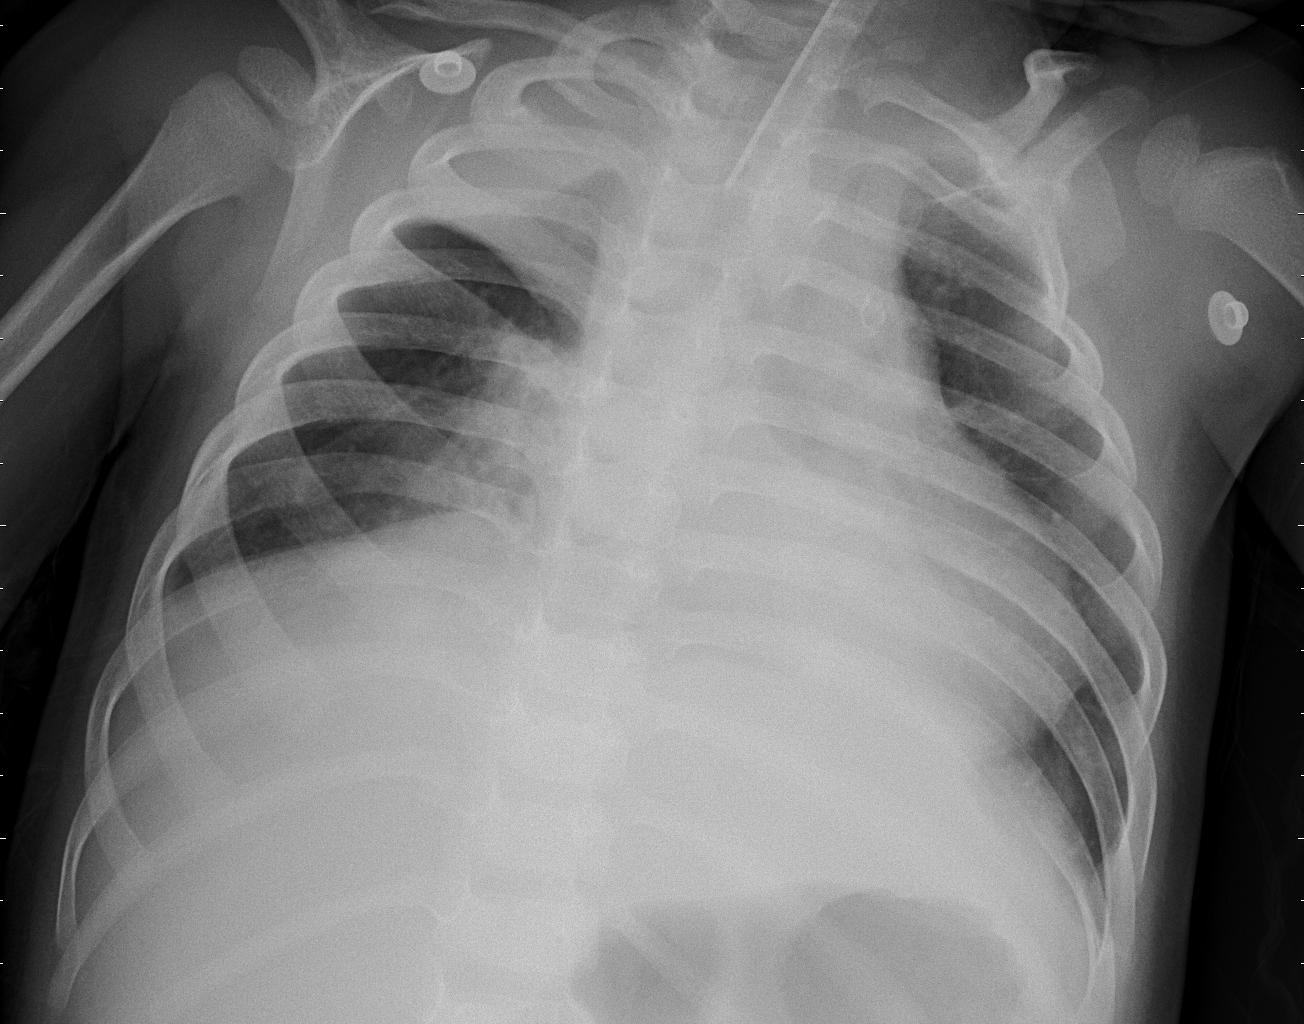
Diagnosis: PNEUMONIA